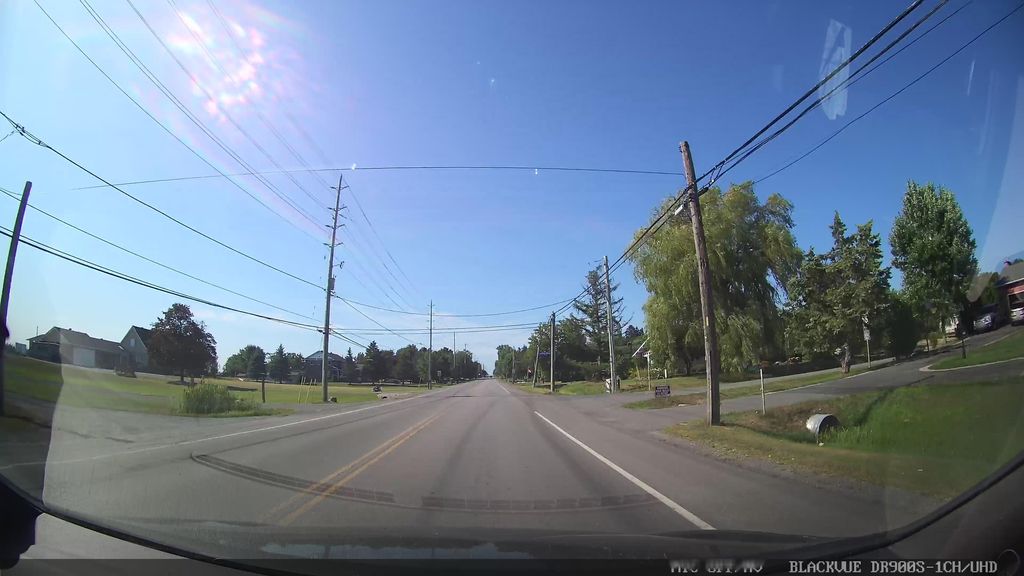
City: ottawa-gatineau